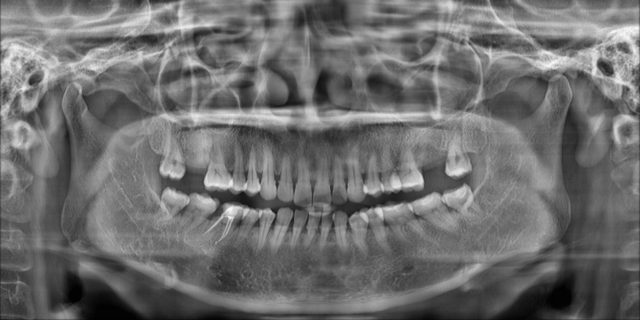
adult